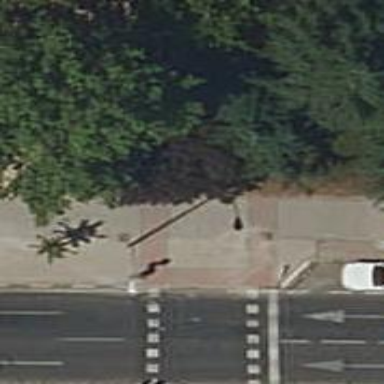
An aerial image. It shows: Crossing on footway made of paving stones. The crossing is uncontrolled.